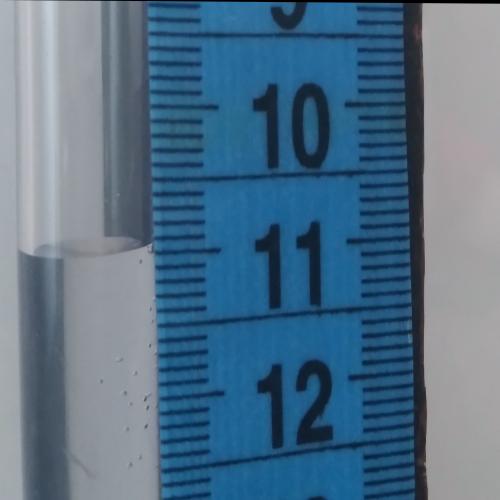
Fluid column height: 10.9 cm